Question: I need a way to programatically determine if this checkbox in control panel is checked (Windows XP):
Screenshot:

The checkbox is in Control Panel - Regional settings - Language - Supplemental language support - and is called "Install files for complex script and right-to-left languages".
It would be best to check for some related registry entry, but I do not know which one. Any ideas?
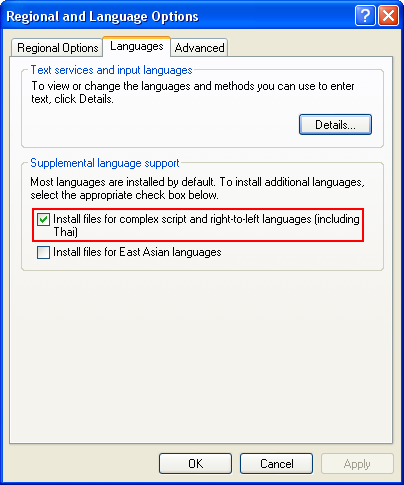
Answer: It seems to me that the same API which I describe in <URL> can be used to verify that the corresponding right-to-left languages are installed.